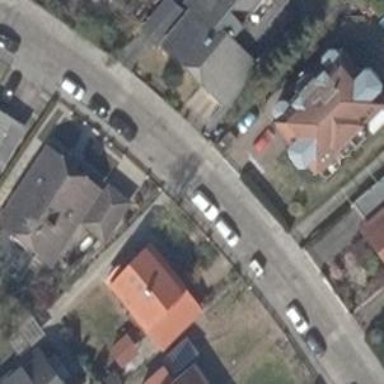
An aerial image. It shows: Residential road with concrete surface and sidewalks on both sides.